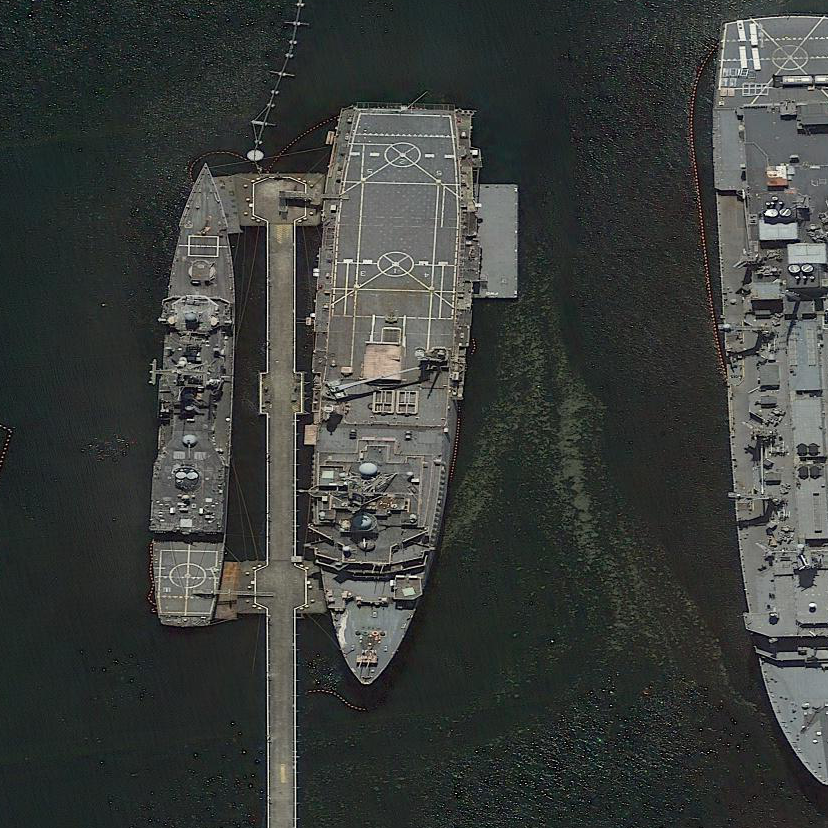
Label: combat